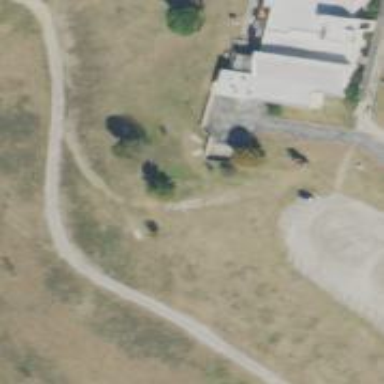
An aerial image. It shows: Tee area for the sport of disc golf.